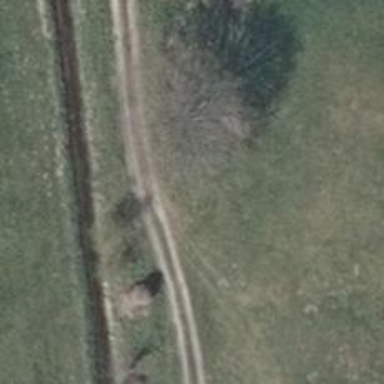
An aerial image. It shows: Row of trees in natural setting.